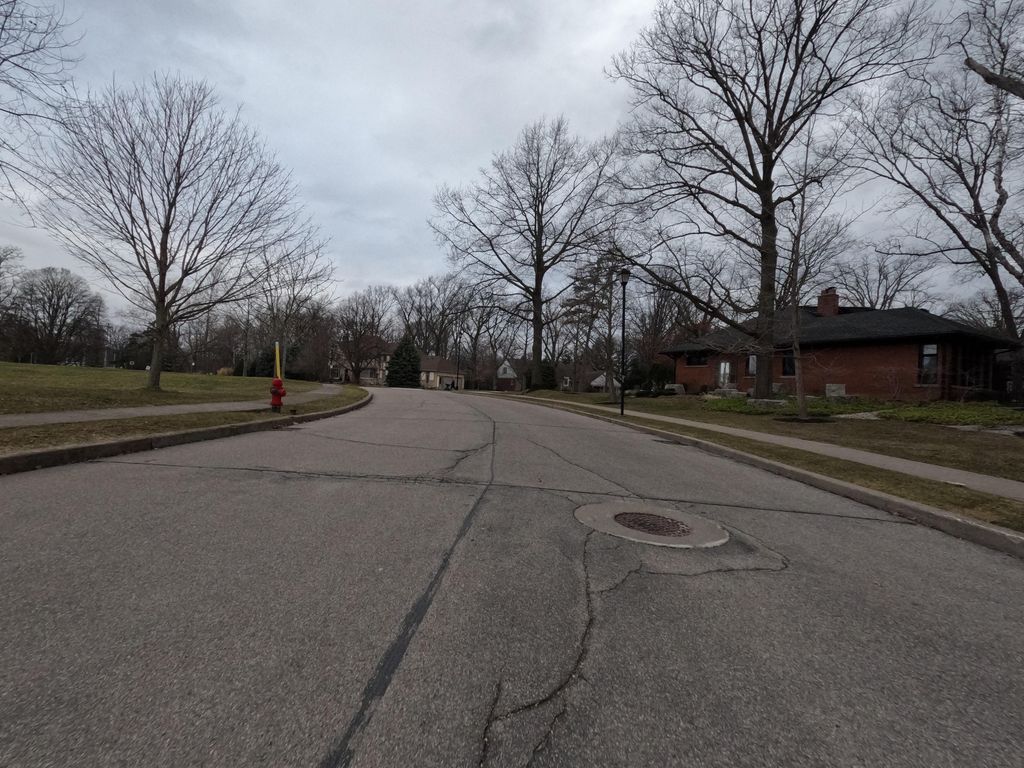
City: hamilton